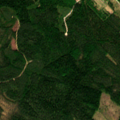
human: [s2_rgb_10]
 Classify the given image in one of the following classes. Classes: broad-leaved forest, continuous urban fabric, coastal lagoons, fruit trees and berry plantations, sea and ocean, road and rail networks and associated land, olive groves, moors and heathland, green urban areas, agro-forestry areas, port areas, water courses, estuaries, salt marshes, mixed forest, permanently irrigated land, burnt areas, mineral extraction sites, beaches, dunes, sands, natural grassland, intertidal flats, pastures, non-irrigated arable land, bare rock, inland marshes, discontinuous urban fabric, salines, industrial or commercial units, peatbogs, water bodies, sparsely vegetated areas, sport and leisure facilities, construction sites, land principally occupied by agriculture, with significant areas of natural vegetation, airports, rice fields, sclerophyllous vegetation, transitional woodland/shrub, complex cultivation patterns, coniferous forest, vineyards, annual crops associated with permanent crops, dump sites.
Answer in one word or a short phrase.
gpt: land principally occupied by agriculture, with significant areas of natural vegetation, coniferous forest, mixed forest